Platform: macOS
Application: Arc Browser
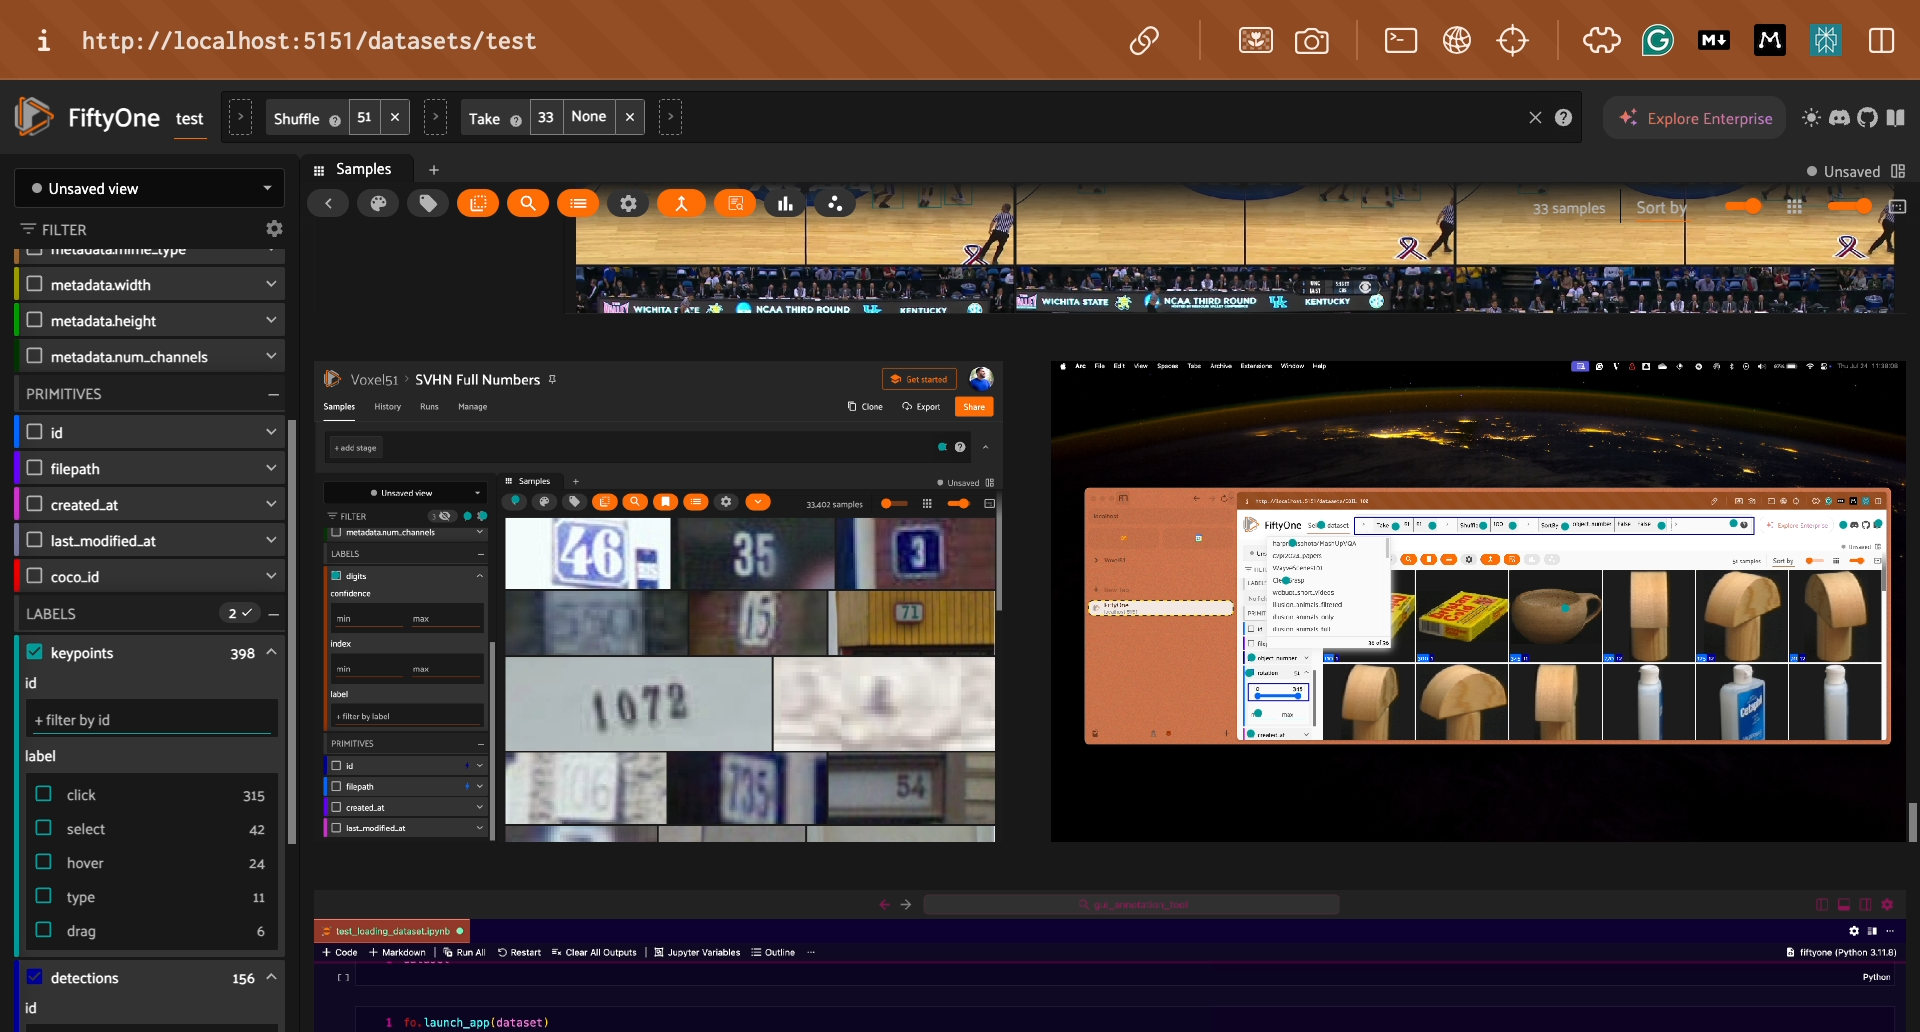
task_description: Scroll down on the sidebar
action_type: click
element_info: Slider
steps_since_start: 1